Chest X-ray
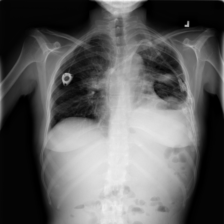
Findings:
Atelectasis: negative
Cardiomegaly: negative
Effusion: negative
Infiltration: negative
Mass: negative
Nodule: negative
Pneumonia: negative
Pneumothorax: negative
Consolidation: negative
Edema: negative
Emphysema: negative
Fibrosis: negative
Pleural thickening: negative
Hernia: negative